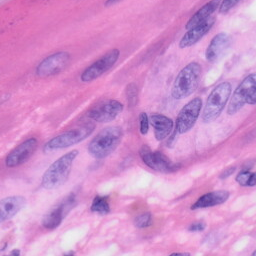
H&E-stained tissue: Skin